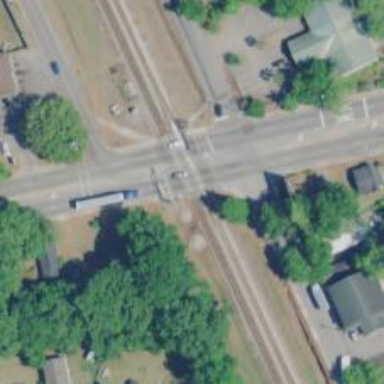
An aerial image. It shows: Railway crossing with lights and barriers.